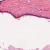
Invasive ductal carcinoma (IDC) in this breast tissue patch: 0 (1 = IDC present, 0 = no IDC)